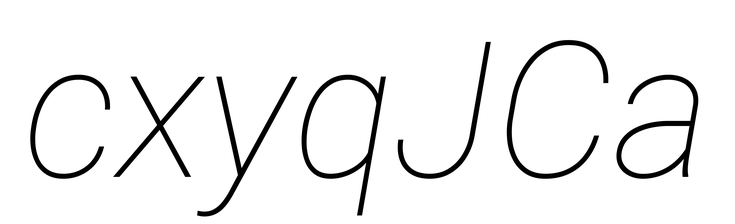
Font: Roboto-Italic_Thin_Italic